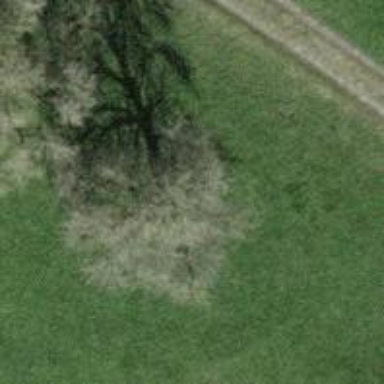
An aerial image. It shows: Beautiful tree in nature.